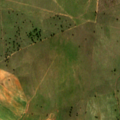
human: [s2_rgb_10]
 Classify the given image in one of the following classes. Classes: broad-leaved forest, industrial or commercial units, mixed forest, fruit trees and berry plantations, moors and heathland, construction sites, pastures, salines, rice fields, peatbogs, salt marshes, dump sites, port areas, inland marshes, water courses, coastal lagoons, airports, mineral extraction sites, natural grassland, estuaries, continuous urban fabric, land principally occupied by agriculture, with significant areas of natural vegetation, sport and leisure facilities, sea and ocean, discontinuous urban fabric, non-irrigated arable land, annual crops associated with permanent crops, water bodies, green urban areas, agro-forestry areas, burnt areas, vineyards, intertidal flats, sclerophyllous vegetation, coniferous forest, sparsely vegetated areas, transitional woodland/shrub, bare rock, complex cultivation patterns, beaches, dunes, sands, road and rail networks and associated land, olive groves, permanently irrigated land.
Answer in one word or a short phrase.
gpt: non-irrigated arable land, permanently irrigated land, agro-forestry areas, transitional woodland/shrub, water bodies